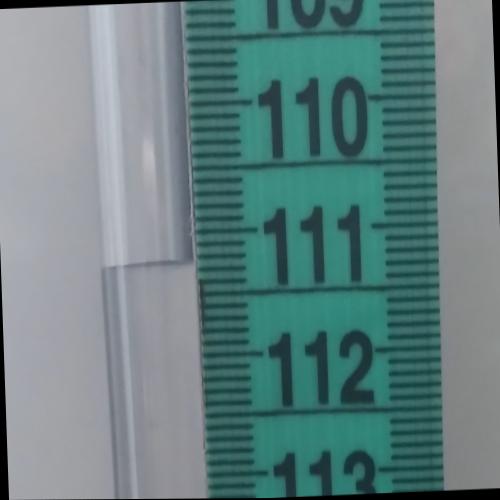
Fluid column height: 111.2 cm